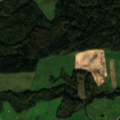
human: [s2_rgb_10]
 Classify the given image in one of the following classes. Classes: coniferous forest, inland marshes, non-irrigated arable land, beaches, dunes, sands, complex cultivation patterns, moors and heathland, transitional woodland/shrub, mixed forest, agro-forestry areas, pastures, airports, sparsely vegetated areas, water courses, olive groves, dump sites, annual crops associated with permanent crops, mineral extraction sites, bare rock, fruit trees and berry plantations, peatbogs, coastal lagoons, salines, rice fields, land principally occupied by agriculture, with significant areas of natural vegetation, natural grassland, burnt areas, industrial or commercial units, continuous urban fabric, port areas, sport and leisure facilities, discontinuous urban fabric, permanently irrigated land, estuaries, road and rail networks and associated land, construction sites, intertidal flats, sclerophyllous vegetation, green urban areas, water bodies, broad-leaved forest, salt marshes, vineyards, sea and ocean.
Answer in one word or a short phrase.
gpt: non-irrigated arable land, pastures, broad-leaved forest, coniferous forest